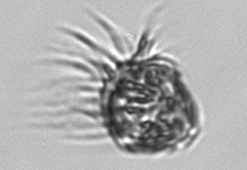
Label: Strombidium_morphotype1